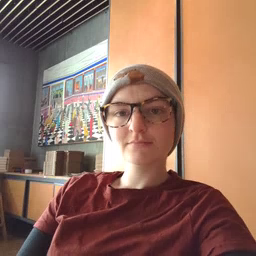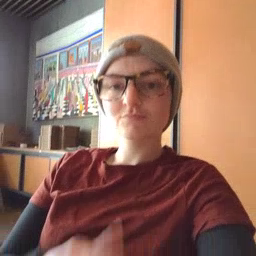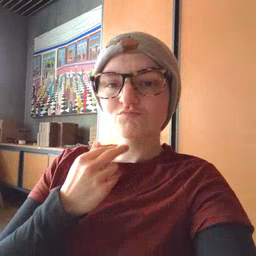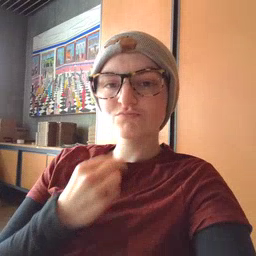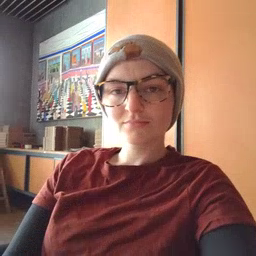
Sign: cute